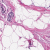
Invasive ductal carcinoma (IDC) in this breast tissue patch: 0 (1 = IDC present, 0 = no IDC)